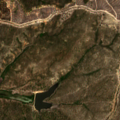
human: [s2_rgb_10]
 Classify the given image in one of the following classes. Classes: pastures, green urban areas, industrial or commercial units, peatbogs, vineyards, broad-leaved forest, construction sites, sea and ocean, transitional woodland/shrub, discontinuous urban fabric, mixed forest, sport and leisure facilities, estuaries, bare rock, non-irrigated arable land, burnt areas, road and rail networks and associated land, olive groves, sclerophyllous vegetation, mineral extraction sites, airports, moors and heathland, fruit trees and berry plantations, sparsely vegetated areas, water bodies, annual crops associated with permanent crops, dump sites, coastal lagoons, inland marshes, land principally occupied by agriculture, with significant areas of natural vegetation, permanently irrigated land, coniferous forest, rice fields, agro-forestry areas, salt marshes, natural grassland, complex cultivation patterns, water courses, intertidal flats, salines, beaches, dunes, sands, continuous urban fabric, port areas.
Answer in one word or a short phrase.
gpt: broad-leaved forest, transitional woodland/shrub